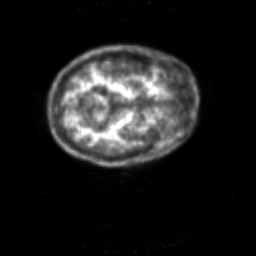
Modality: PET
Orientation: axial
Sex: male
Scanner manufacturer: siemens